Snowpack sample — Buffalo Mountain, Silverthorne, Colorado, USA (1/25/25, 10:11 AM MST)
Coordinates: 39.6222, -106.1139
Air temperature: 22 °F
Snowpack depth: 110 cm
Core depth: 30 cm
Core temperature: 42.8 °F
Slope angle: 12°, slope face: 102°
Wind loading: high
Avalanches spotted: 0
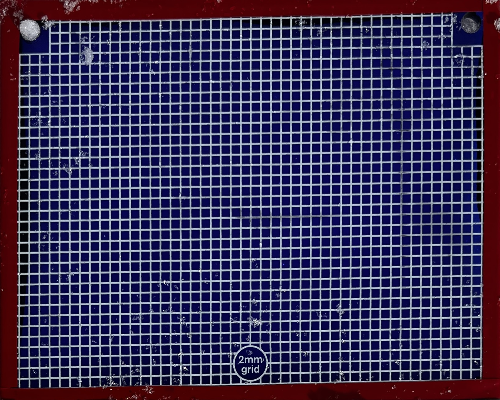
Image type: profile
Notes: No avalanches nearby, collected on the outskirts of a fire break 15 meters from the treeline, on way to Buffalo and Red Mountain